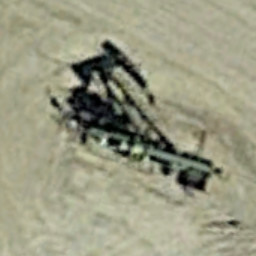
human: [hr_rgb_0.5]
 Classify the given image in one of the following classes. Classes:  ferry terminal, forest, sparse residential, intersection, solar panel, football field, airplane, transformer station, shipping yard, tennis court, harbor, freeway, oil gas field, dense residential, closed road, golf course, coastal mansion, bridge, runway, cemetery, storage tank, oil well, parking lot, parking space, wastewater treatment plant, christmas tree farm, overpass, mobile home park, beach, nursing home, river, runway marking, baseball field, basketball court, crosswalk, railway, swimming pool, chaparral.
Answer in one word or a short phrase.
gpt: oil well